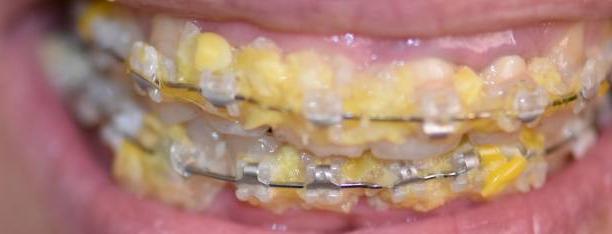
Condition: Calculus